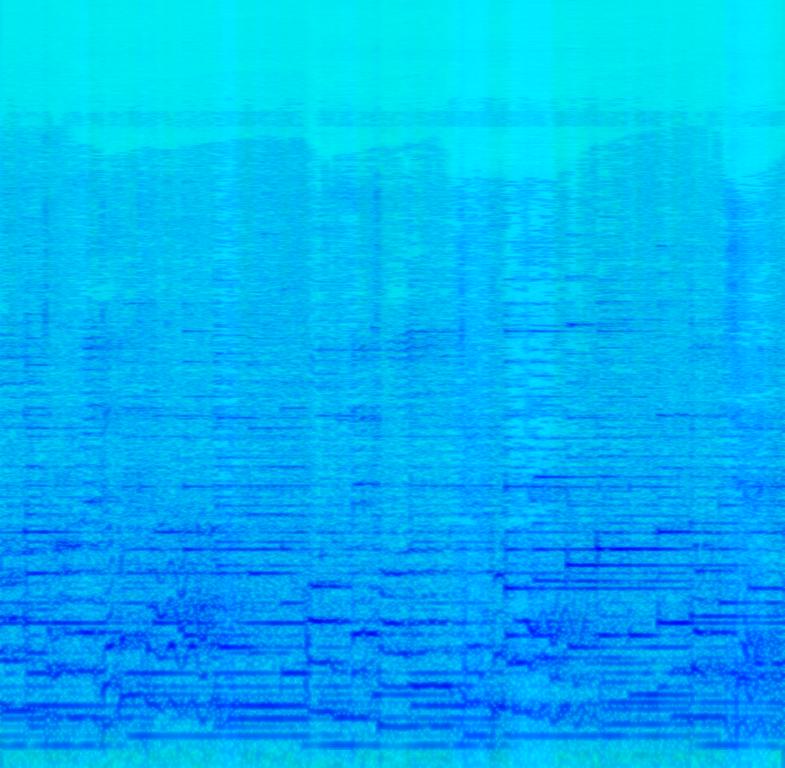
This clip features low quality audio. This clip is of a male voice singing the main melody. The voice is emotional. This is accompanied by a piano playing chords. There are no other instruments in this song. The theme of this song is romantic.